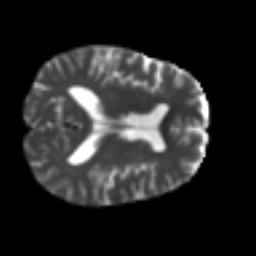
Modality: T2w
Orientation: axial
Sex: male
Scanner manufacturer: ge
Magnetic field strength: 3 T
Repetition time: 7 s
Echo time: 0.08 s